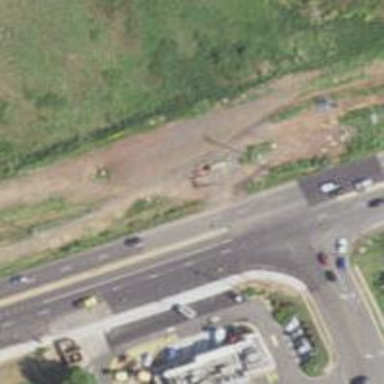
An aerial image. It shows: Marked crossing on cycleway road.